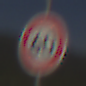
Verkehrszeichen: Geschwindigkeit60
Umgebung: Outdoor, RoadRail
Tageszeit: MorningAfternoon
Wetter: PartlyCloudy
Licht: Natural
Jahreszeit: NotSpecified
Kontrast: HighContrast